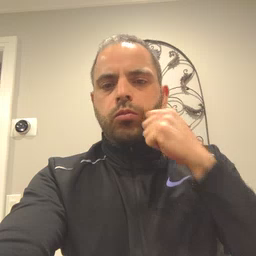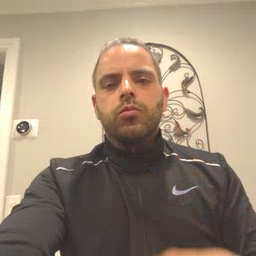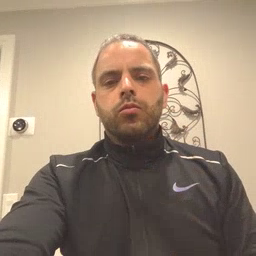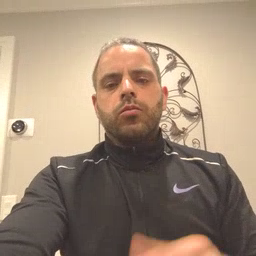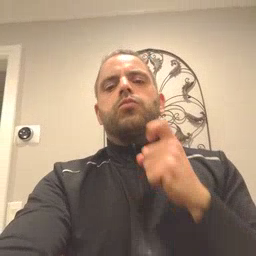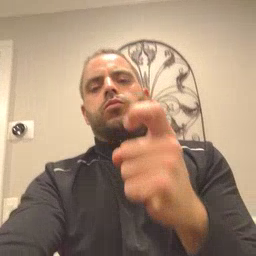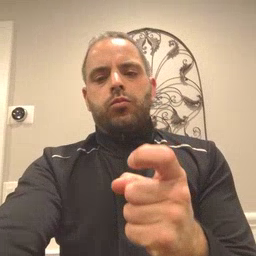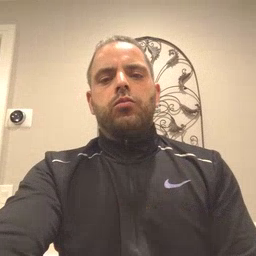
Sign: give